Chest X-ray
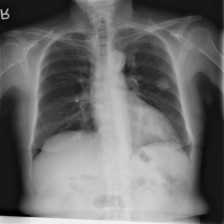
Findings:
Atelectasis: negative
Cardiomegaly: negative
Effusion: negative
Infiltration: negative
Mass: negative
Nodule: positive
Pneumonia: negative
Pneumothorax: negative
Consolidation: negative
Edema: negative
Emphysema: negative
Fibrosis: negative
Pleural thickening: negative
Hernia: negative